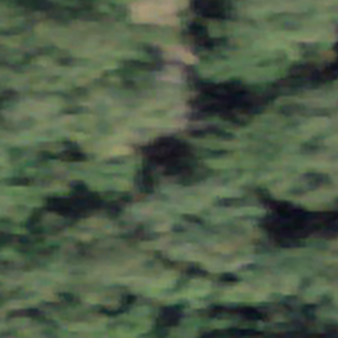
Label: other